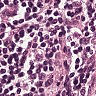
Metastatic tissue present: no